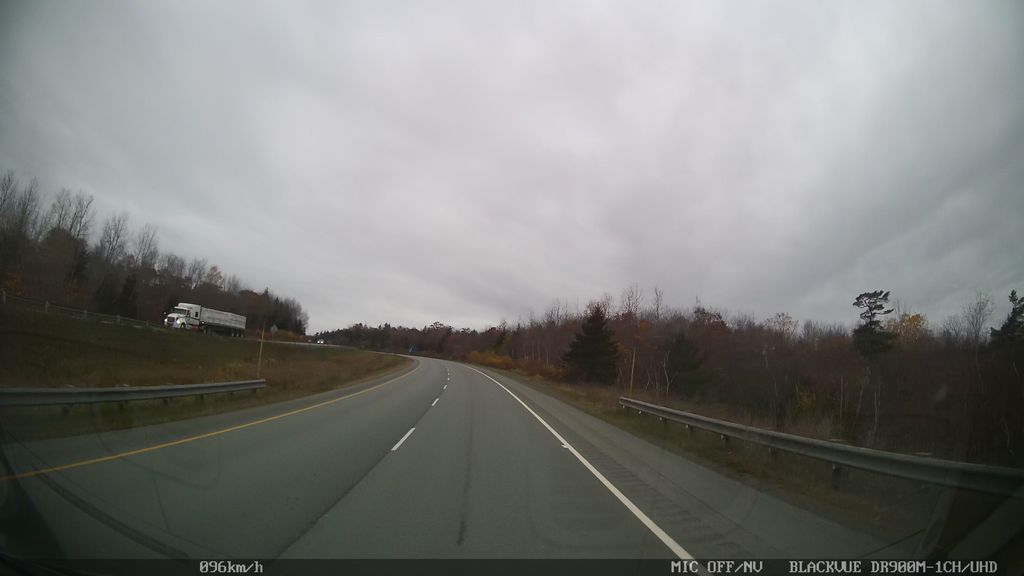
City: halifax